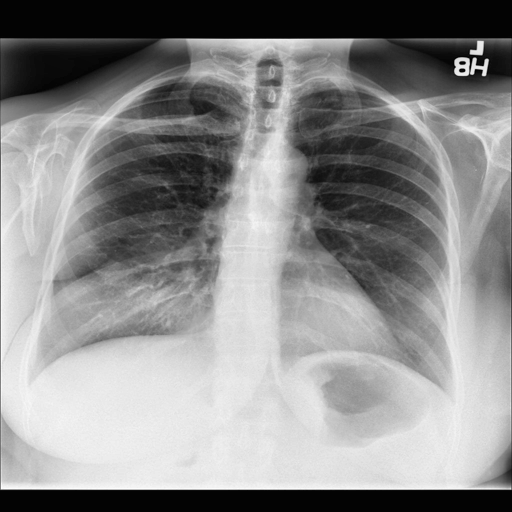
Finding: NORMAL